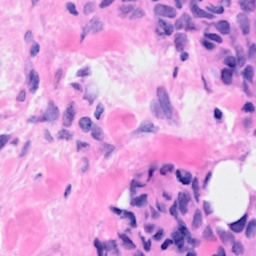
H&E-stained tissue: Breast